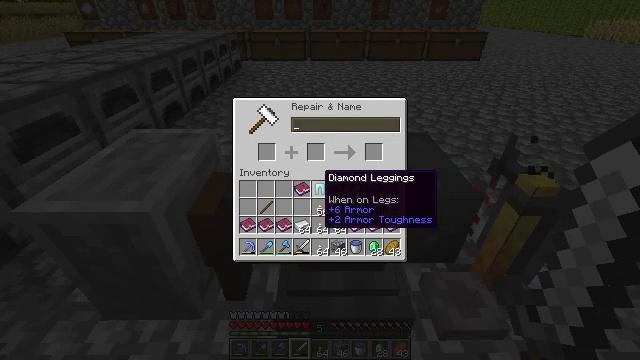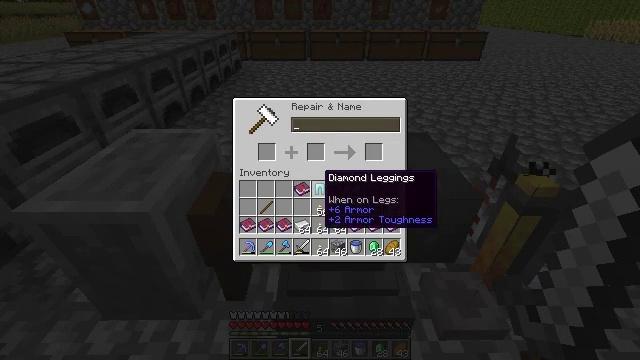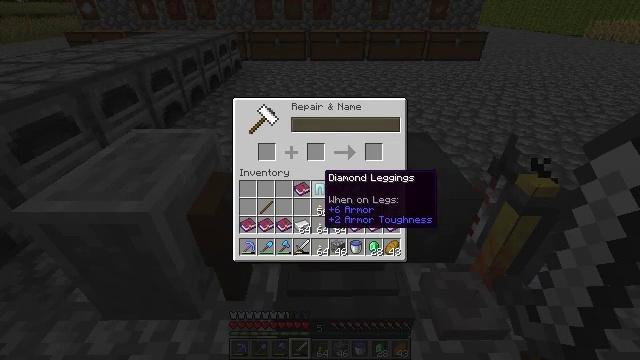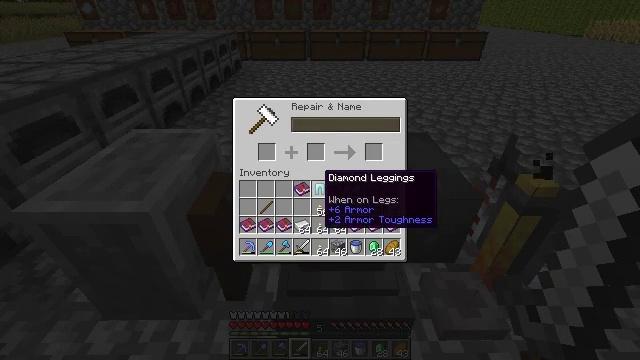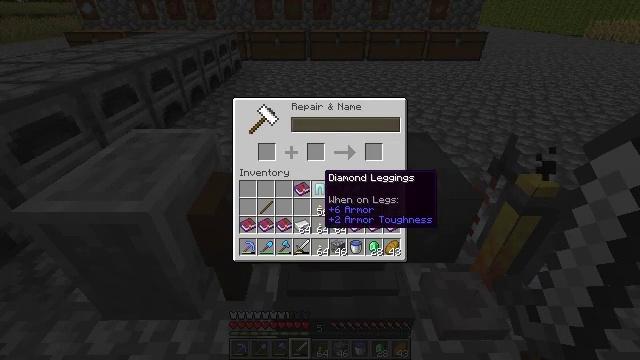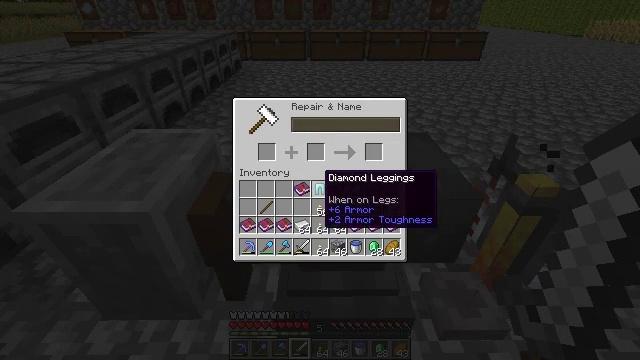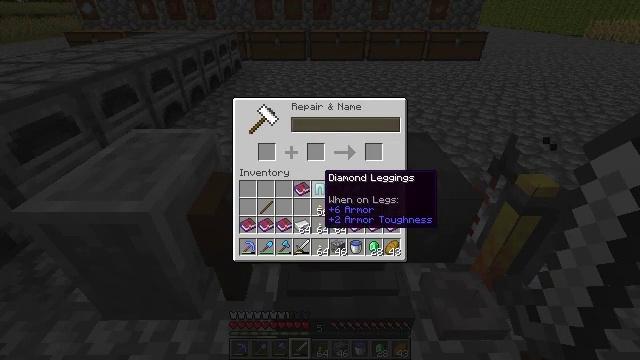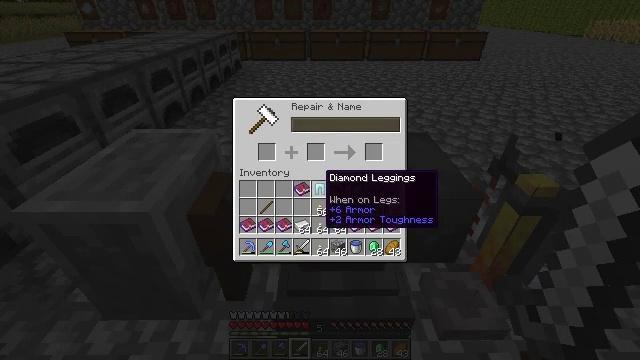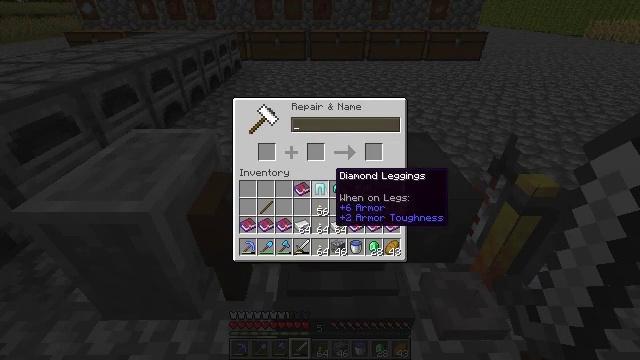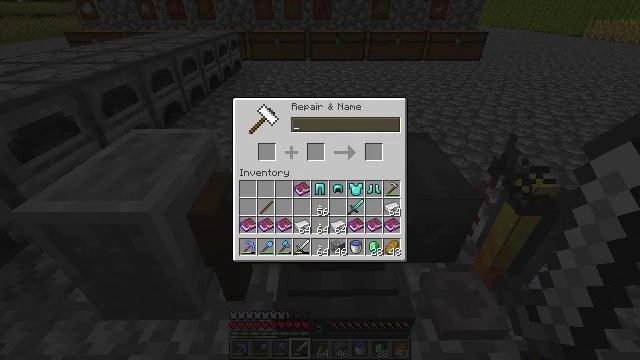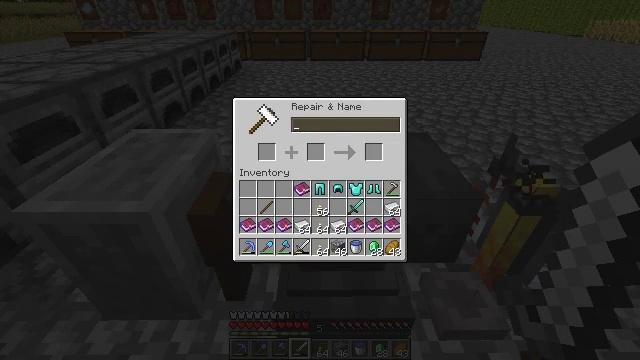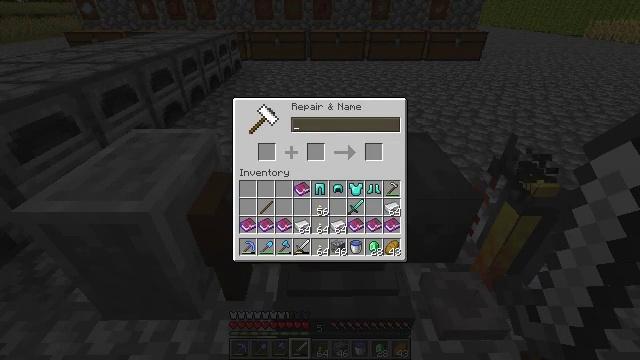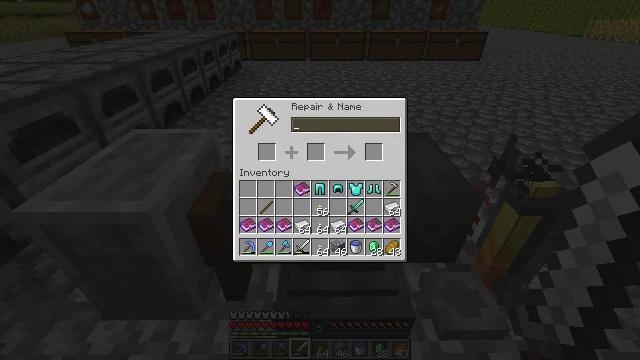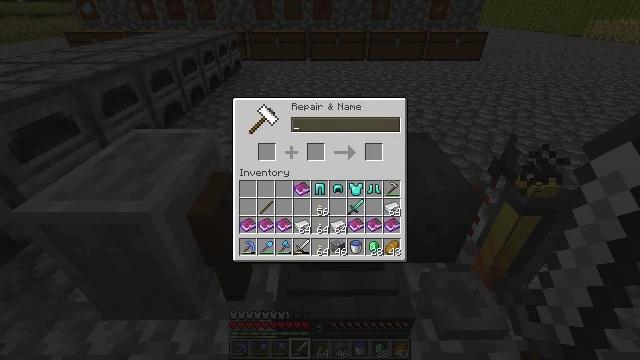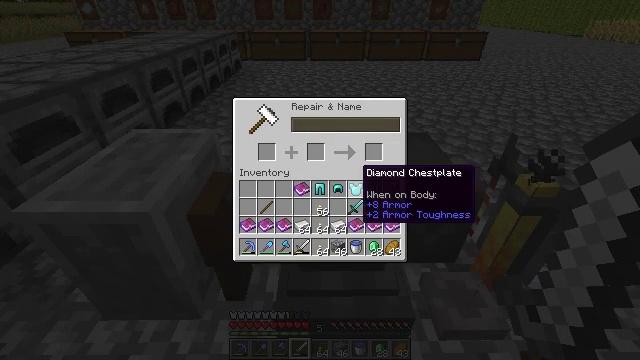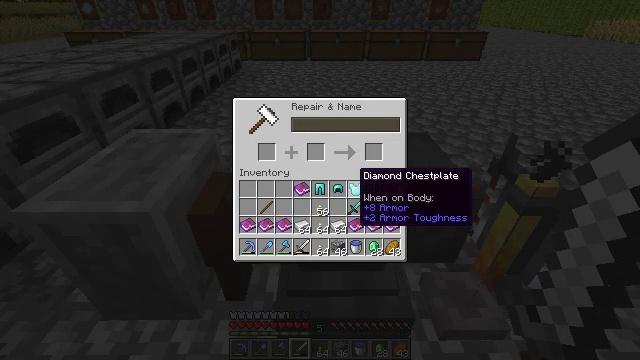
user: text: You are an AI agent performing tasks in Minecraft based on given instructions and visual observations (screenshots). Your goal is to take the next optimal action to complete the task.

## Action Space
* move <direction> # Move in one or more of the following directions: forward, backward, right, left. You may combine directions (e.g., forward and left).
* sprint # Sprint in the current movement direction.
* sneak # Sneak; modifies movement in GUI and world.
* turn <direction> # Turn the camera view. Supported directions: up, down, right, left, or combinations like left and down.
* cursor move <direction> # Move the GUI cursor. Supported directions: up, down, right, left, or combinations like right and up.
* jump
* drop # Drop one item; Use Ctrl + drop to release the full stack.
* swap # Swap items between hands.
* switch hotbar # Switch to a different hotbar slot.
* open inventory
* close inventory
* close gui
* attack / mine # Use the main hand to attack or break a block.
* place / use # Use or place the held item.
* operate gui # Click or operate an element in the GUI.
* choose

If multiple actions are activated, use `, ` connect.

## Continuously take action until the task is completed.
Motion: motion action
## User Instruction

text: Use resources to create coal.
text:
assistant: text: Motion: no_op
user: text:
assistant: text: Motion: no_op
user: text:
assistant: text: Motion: no_op
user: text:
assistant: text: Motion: no_op
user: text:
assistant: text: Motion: no_op
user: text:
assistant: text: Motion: no_op
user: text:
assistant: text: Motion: no_op
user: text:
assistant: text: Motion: cursor move right
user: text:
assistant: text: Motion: cursor move right
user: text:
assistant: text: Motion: cursor move right
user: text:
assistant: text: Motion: no_op
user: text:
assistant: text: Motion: no_op
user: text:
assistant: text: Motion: no_op
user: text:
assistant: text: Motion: no_op
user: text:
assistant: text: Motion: no_op
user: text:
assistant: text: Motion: no_op
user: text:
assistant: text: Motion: no_op
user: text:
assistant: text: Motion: no_op
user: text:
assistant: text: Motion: no_op
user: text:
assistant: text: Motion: no_op
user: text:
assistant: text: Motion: no_op
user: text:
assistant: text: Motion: no_op
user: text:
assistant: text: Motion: no_op
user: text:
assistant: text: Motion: no_op
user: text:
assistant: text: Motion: no_op
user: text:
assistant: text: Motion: no_op
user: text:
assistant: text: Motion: no_op
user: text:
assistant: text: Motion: no_op
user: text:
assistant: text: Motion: no_op
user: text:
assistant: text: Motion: no_op